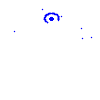
Particle: kaon